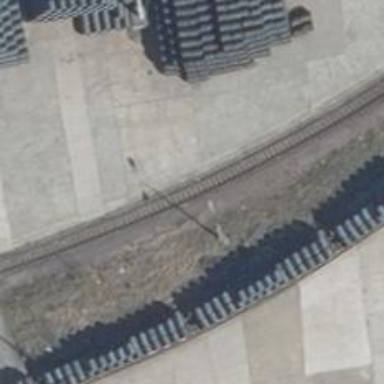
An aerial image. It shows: Rail spur service.